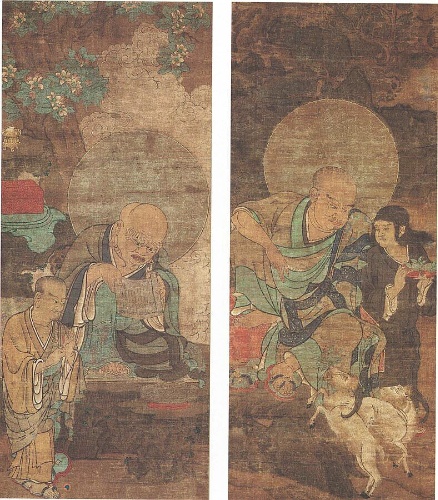
Object type: Hanging scrolls
Classification: Paintings
Medium: Two hanging scrolls, from a set of sixteen; ink and color on silk
Culture: Japan
Period: Nanbokuchō period (1336–92)
Dimensions: Image (a): 37 3/4 x 15 3/4 in. (95.9 x 40 cm)
Overall with mounting (a): 68 7/8 x 22 1/2 in. (174.9 x 57.2 cm)
Overall with knobs (a): 68 7/8 x 24 3/4 in. (174.9 x 62.9 cm)
Image (b): 37 1/4 x 15 5/8 in. (94.6 x 39.7 cm)
Overall with mounting (b): 68 7/8 x 22 1/2 in. (174.9 x 57.2 cm)
Overall with knobs (b): 68 7/8 x 24 1/2 in. (174.9 x 62.2 cm)
Department: Asian Art
Credit line: Gift of Rosemarie and Leighton Longhi, 1995
Accession year: 1995
Repository: Metropolitan Museum of Art, New York, NY
Tags: Animals|Men